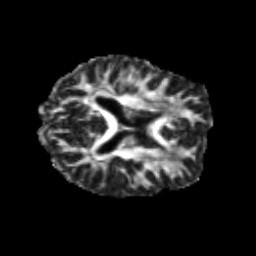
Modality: FA
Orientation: axial
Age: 23
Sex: female
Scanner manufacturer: siemens
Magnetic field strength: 3 T
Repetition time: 3.5 s
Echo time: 0.113 s